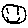
Label: smiley face